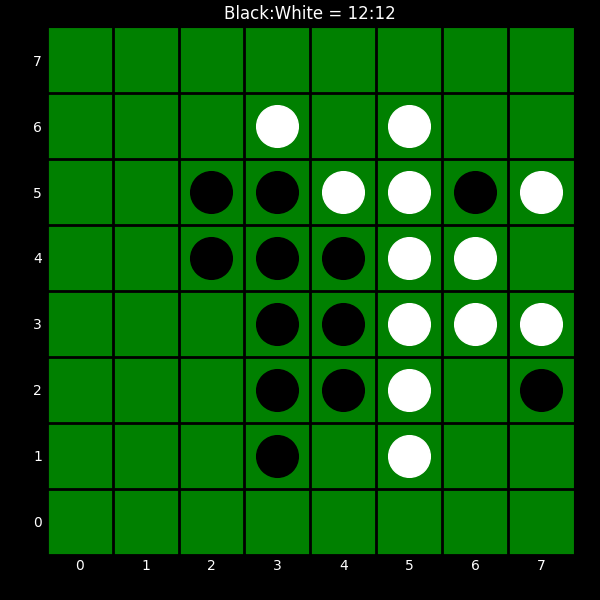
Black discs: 12
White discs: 12